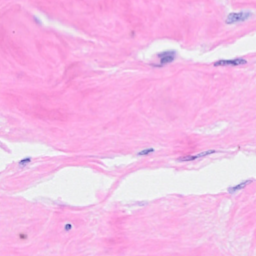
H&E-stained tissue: Breast